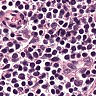
Metastatic tissue present: no